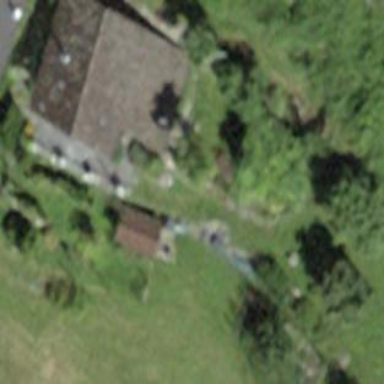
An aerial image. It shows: Detached building.